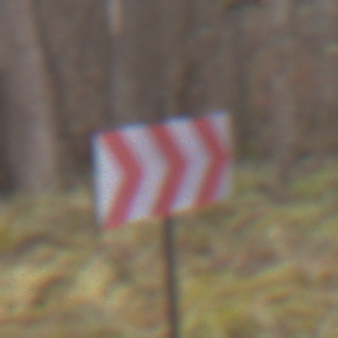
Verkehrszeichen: RichtungstafelnInKurvenGrossLinks
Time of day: Midday
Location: Outdoor (Nature)
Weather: Overcast
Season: Autumn
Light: Natural